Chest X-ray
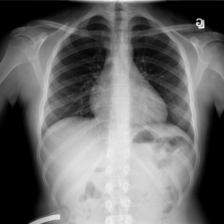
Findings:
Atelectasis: negative
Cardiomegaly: negative
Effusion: negative
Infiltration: negative
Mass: negative
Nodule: negative
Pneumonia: negative
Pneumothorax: negative
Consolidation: negative
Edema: negative
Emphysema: negative
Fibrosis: negative
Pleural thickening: negative
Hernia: negative